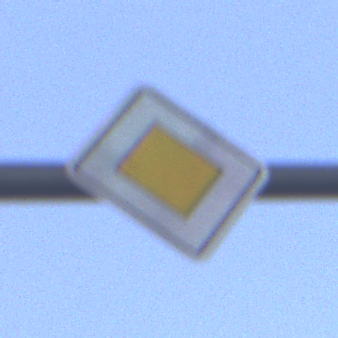
Verkehrszeichen: Vorfahrtsstrasse
Umgebung: Roofed, Underpass
Tageszeit: Midday
Wetter: Clear
Licht: Natural
Jahreszeit: NotSpecified
Kontrast: LowContrast